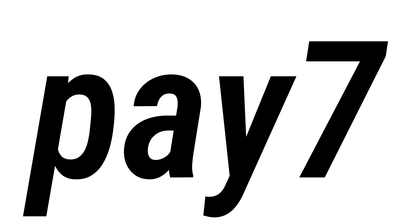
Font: Roboto-Italic_Condensed_SemiBold_Italic